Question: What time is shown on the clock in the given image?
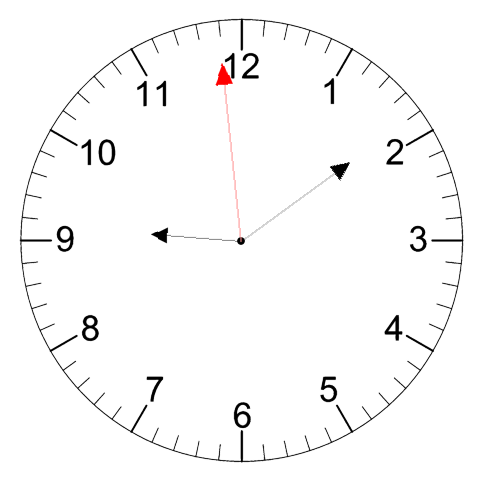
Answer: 09:08:59